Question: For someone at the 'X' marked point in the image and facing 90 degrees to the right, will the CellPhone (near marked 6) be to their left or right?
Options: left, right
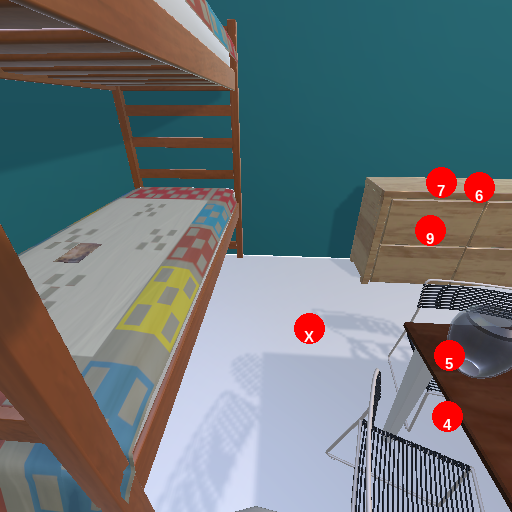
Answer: left